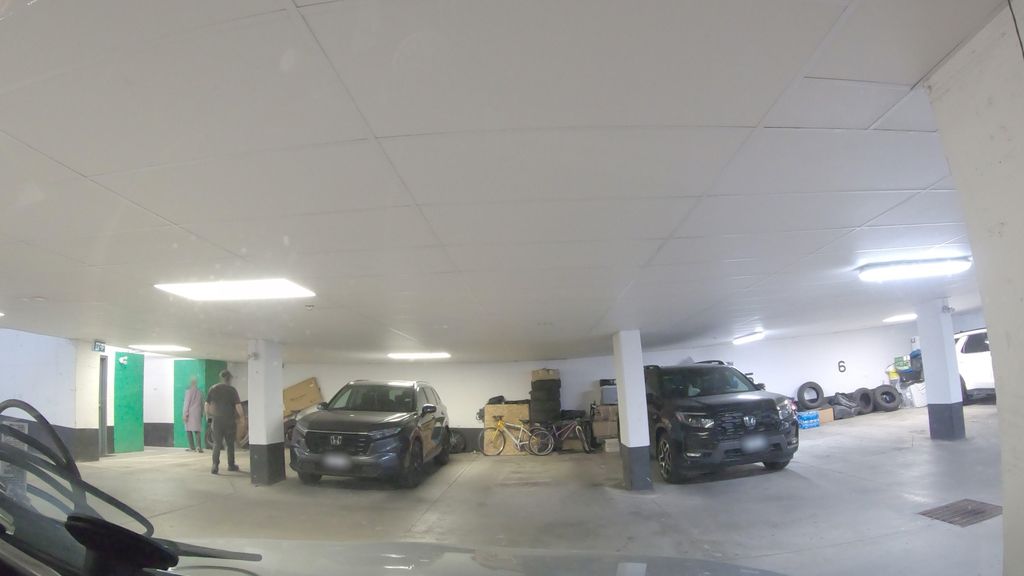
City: toronto